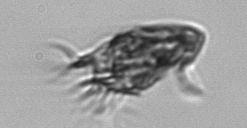
Label: Tontonia_appendiculariformis